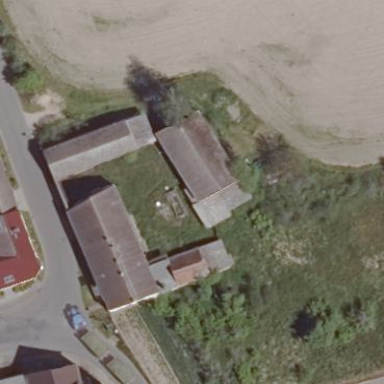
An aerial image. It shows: Simple house.